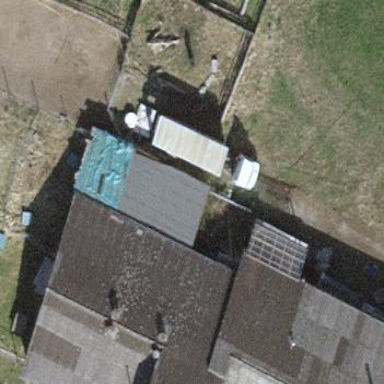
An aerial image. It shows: View of roof of building.